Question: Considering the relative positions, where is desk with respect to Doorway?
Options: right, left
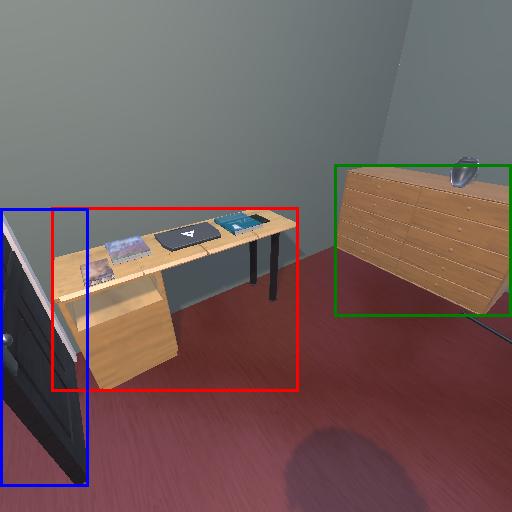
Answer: right